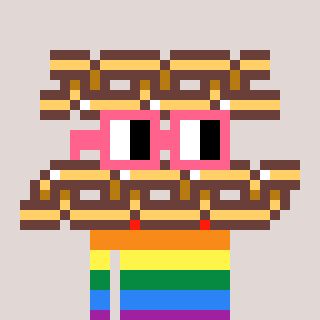
a pixel art character with square pink glasses, a chain-shaped head and a teal-colored body on a warm background